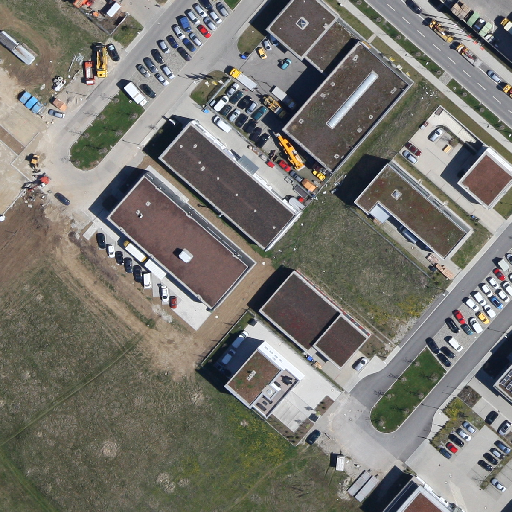
Referring expression: trailer